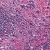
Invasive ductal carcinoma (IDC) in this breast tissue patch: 1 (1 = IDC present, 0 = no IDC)